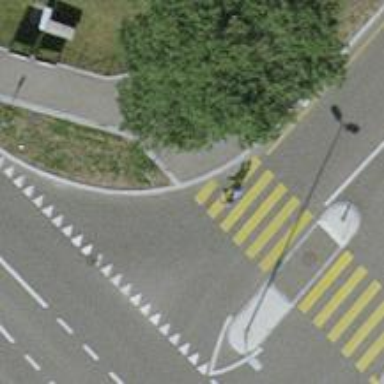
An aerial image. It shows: Kerb serving as barrier.